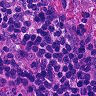
Metastatic tissue present: no